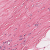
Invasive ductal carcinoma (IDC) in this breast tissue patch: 0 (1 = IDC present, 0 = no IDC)